Aerial crown-view tile of a tropical tree (Barro Colorado Island, Panama), acquired 20250414:
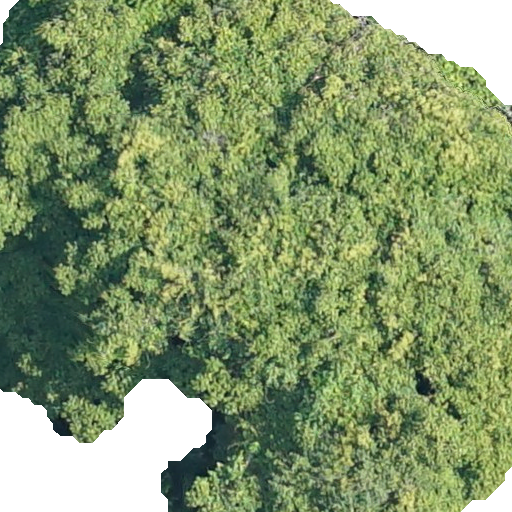
Species: Tachigali panamensis
GBIF accepted scientific name: Tachigali panamensis
Crown area: 480.104 m²